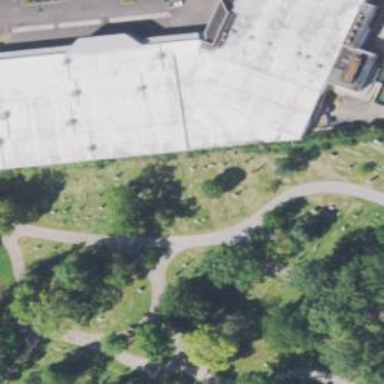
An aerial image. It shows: Cemetery.